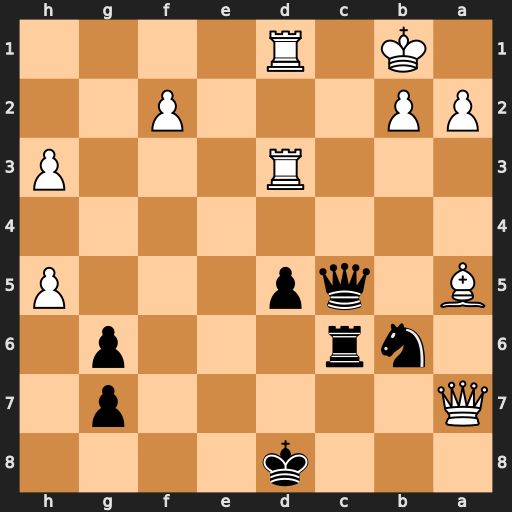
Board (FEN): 3k4/Q5p1/1nr3p1/B1qp3P/8/3R3P/PP3P2/1K1R4
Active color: b
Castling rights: -
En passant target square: -
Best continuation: Qc2+ Ka1 Qc1+ Rxc1 Rxc1#